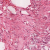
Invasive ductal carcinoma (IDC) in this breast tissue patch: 1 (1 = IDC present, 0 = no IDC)